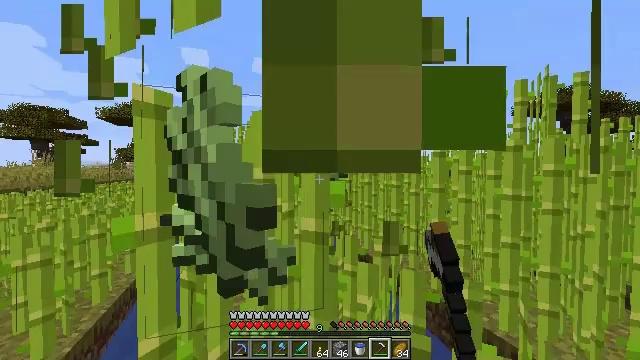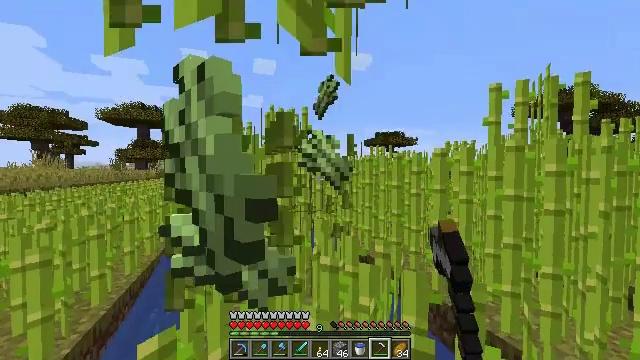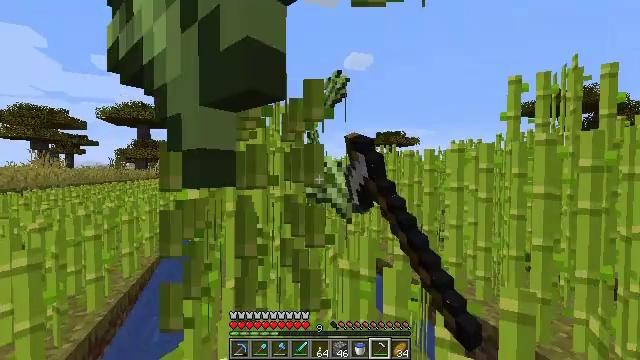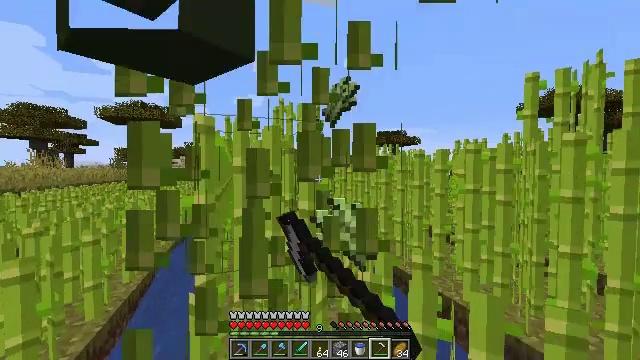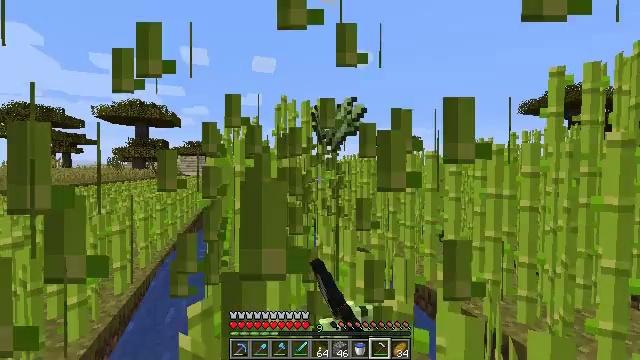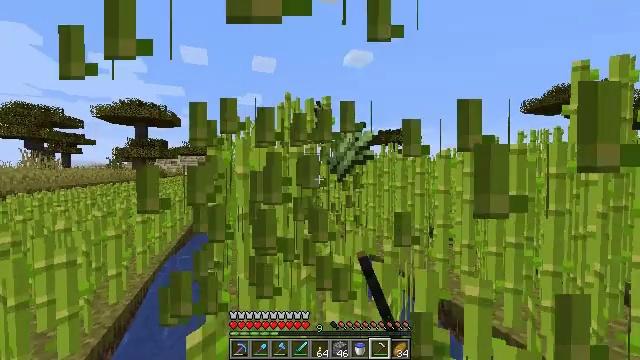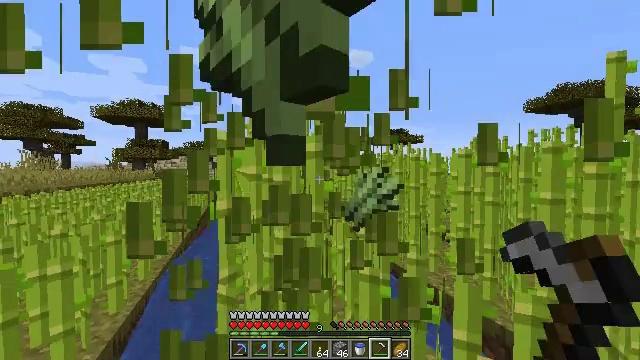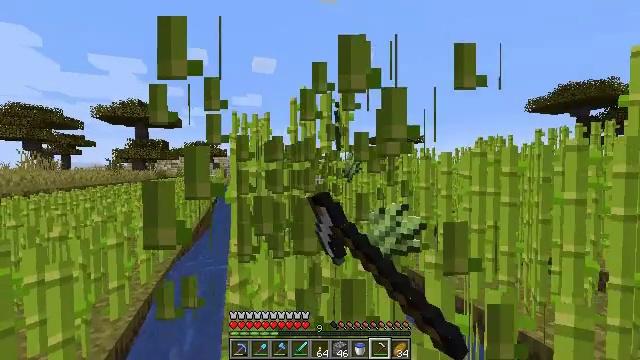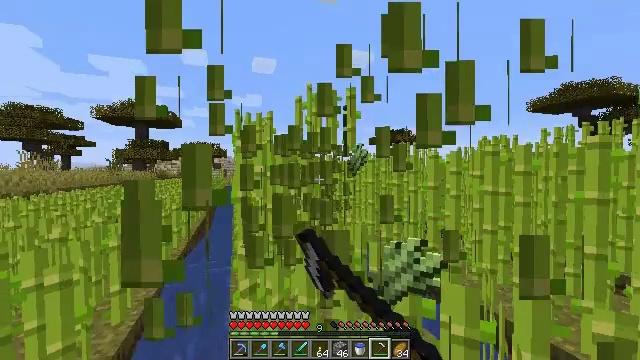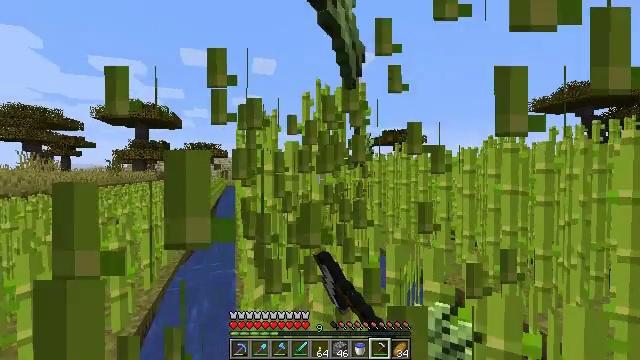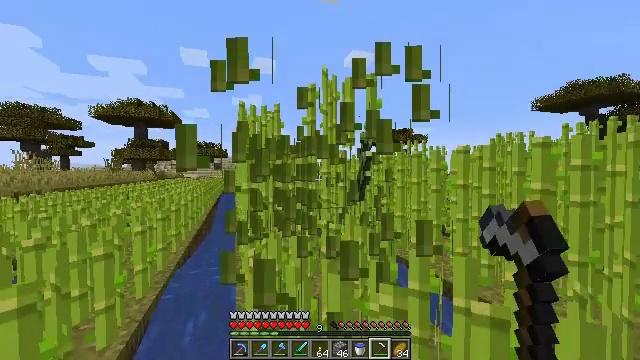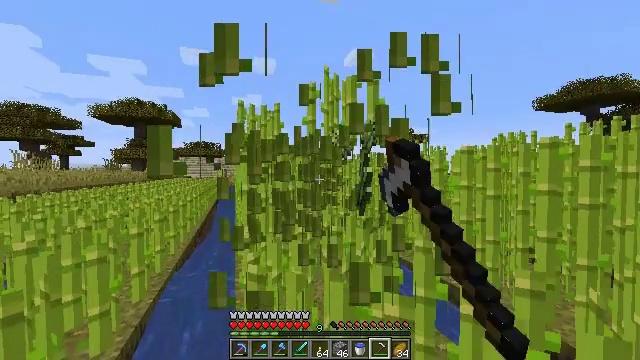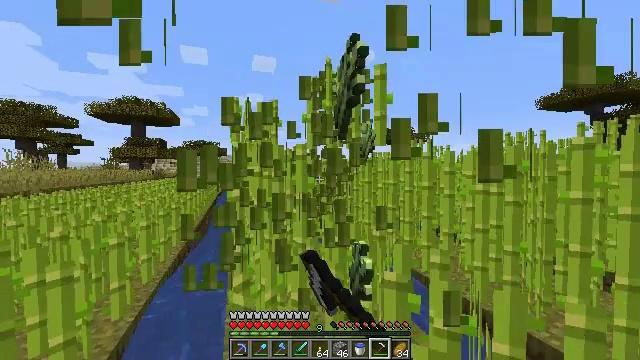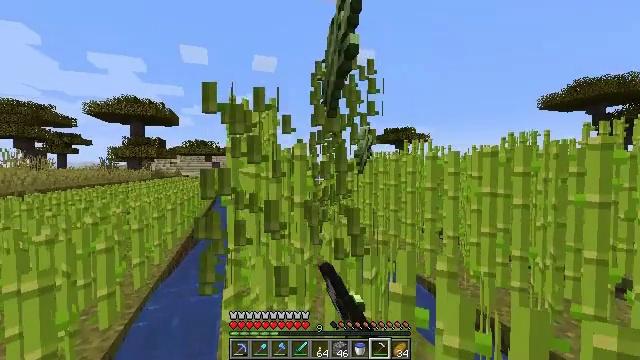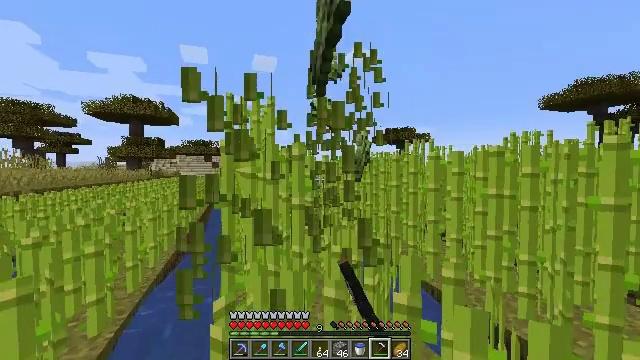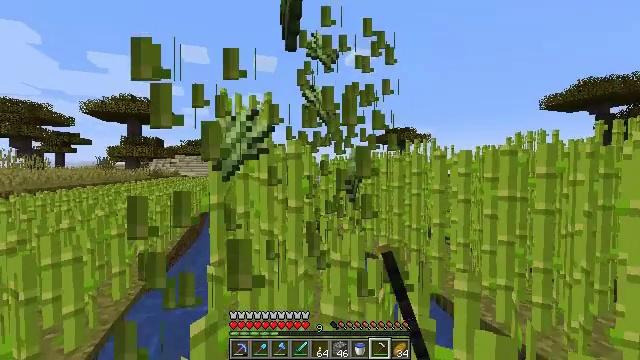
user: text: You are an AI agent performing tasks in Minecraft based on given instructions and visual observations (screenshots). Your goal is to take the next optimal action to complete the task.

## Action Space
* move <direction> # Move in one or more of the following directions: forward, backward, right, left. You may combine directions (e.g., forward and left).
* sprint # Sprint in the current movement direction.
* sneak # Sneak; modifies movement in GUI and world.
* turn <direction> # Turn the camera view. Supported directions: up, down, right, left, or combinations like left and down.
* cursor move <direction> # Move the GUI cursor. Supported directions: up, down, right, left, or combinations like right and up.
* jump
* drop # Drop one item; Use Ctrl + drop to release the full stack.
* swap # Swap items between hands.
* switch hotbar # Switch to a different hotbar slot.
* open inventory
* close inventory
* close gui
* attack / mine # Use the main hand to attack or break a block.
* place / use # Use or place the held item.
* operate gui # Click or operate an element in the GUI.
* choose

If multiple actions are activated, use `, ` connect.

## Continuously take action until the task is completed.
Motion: motion action
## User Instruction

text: Mine the sugar cane near rivers.
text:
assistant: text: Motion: move forward and move left, attack / mine
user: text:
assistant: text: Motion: move forward and move left, attack / mine
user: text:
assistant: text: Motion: move forward, attack / mine
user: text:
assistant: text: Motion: move forward, attack / mine
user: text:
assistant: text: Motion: move forward and move left, attack / mine
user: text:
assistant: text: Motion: move forward and move left, attack / mine
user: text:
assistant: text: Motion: move forward and move left, attack / mine
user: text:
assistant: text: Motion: move forward and move left, attack / mine
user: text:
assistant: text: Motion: move forward, attack / mine
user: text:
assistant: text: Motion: move forward, attack / mine
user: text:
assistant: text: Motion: move forward, attack / mine
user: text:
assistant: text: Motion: move forward, attack / mine
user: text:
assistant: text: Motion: move forward, attack / mine
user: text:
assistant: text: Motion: move forward, attack / mine
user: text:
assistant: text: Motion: move forward, attack / mine
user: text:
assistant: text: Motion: move forward and move left, attack / mine
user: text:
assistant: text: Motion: move forward and move left, attack / mine
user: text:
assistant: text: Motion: move forward and move left, attack / mine
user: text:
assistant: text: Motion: move forward, attack / mine
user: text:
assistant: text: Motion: move forward, attack / mine
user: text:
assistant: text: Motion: move forward, attack / mine
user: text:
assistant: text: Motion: move forward, attack / mine
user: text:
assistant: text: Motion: move forward, attack / mine
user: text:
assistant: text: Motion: move forward and move left, attack / mine
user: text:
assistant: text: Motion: move forward and move left, attack / mine
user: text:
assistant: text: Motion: move forward and move left, attack / mine
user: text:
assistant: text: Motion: move forward, attack / mine
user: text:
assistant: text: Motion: move forward, attack / mine
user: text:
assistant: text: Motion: move forward, attack / mine
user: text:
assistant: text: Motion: move forward and move left, attack / mine